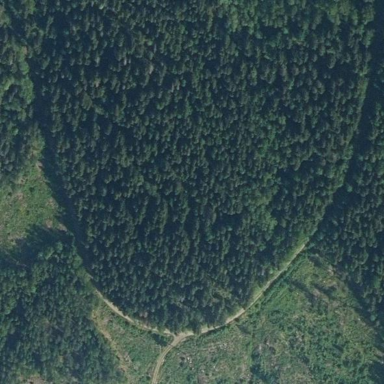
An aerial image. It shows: Logging area surrounded by scrub vegetation.